Interaction volume radius: 5 \u00c5
Interaction volume height: 10 \u00c5
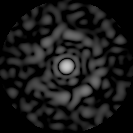
Disorder parameter: 0.8218